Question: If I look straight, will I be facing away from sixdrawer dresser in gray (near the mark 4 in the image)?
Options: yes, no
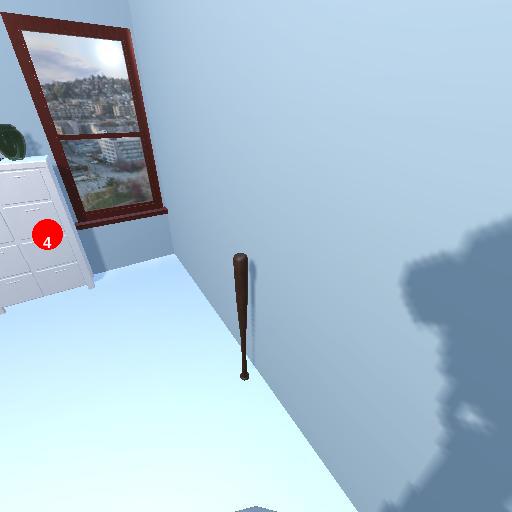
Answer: yes